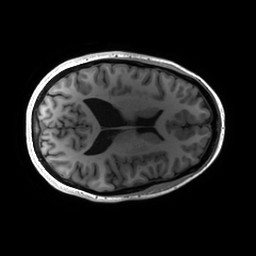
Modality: T1w
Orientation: axial
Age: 25
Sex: female
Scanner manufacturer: ge
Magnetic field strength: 3 T
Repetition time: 0.00724 s
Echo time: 0.0027 s